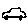
Label: car